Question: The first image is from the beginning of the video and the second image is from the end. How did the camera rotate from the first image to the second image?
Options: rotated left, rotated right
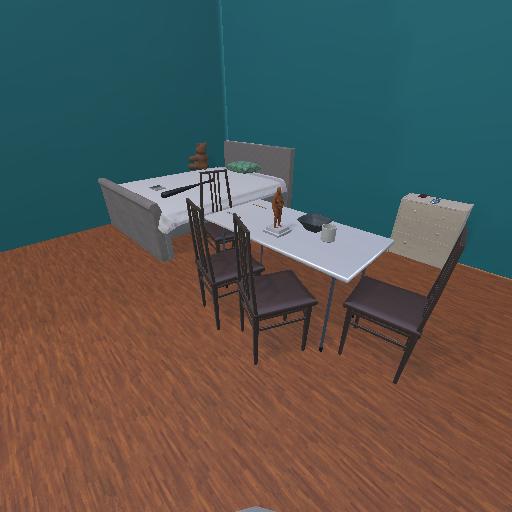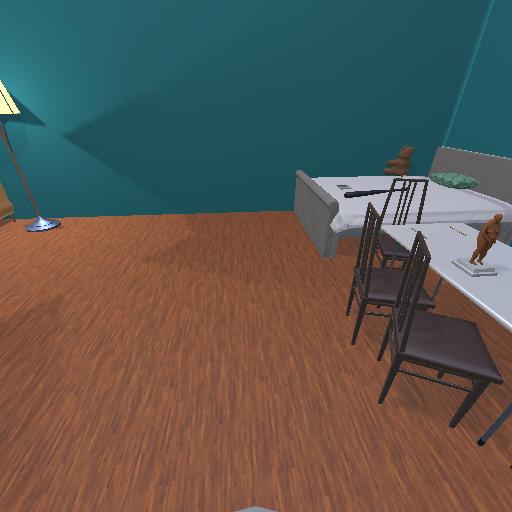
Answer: rotated left